Question: I'm looking for a way to optically mark different projects in the eclipse "Project Explorer".
From time to time I have to work with several opened projects, to copy files and folders from old to new projects. (I know it is possible to compare folders.. but it is not always the best way)
So it would be really convenient to apply a different color for the main project. E.g. having displayed the folders of that project in green instead of yellow - so this would avoid copy-pasting in the wrong 'direction'.
Any ideas? Or other tips?

Added image
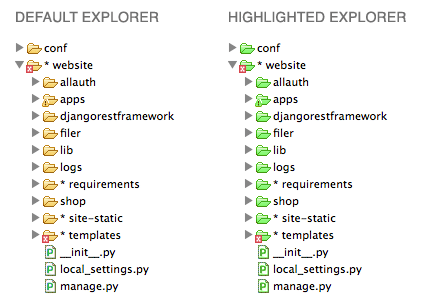
Answer: Eclipse isnt exploded make-up-bag :D
If you have your projects unter Version-Controll, you can specify custom file/folder/project-decorators with markant Text-Labels.
Therefore see Window->Preferences->Team->...->Label Decoration